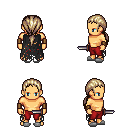
a pixel art fantasy rpg character, male body template, human, tanned skin, black tattered cape, red pants, white blonde ponytail hairstyle, leather bracers, white slippers, dagger, four views (front, back, left, right), 2x2 character sprite sheet, small pixel art, hard edges, no anti-aliasing